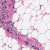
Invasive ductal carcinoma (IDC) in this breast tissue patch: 0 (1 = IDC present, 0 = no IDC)